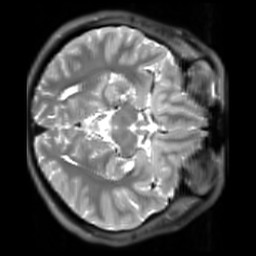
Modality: PDw
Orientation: axial
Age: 20
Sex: male
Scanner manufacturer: siemens
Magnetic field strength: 3 T
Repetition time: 11.88 s
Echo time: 0.014 s